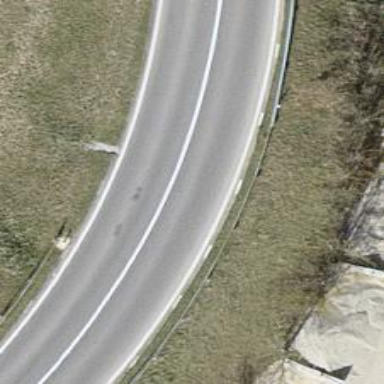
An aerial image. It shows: Secondary road.